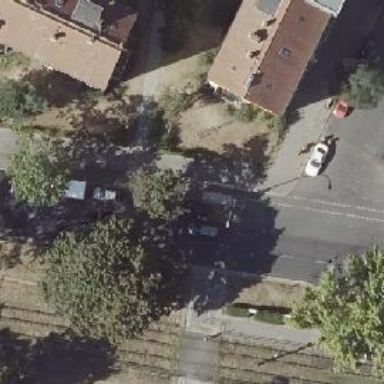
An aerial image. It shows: Asphalt footway with unmarked crossing and pedestrian island.